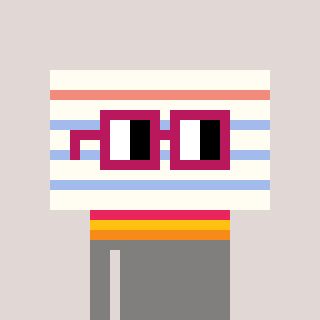
a pixel art character with square dark red glasses, a empty notebook page-shaped head and a bluegrey-colored body on a warm background